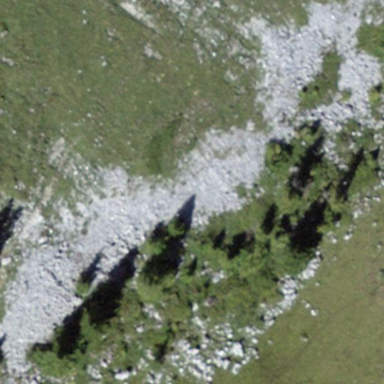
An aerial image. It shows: Natural scree.